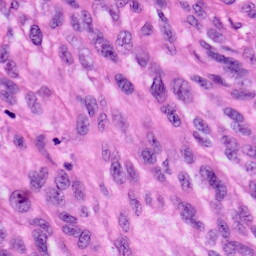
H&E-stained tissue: Skin